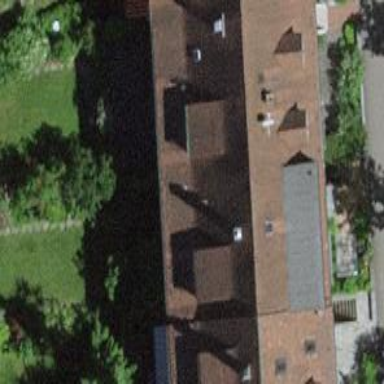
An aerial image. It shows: Terrace building.